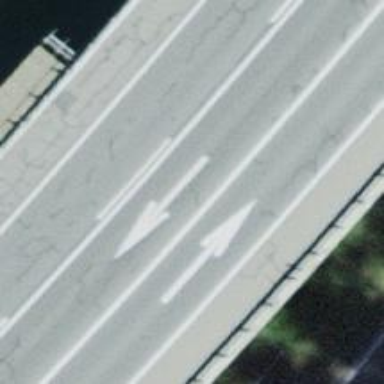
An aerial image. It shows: Motorway bridge with asphalt surface.